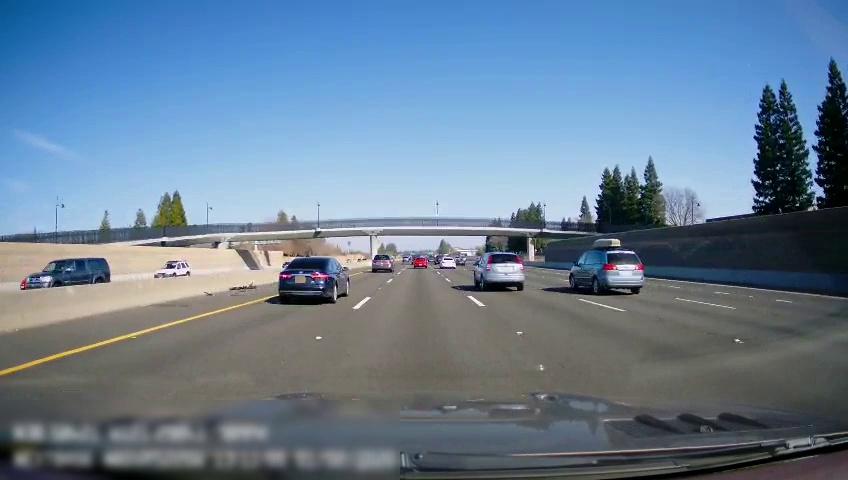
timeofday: Day
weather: Sunny
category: Vehicles | SUV
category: Vehicles | SUV
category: Drivable Space
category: Vehicles | Van
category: Vehicles | SUV
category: Vehicles | Car
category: Vehicles | SUV
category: Vehicles | Car
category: Vehicles | SUV
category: Vehicles | Car
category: Vehicles | Car
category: Lanes | Alternate Lane
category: Lanes | Alternate Lane
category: Lanes | Alternate Lane
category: Lanes | Alternate Lane
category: Lanes | Current Lane
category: Lanes | Current Lane
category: Lanes | Alternate Lane